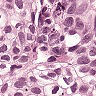
Metastatic tissue present: yes